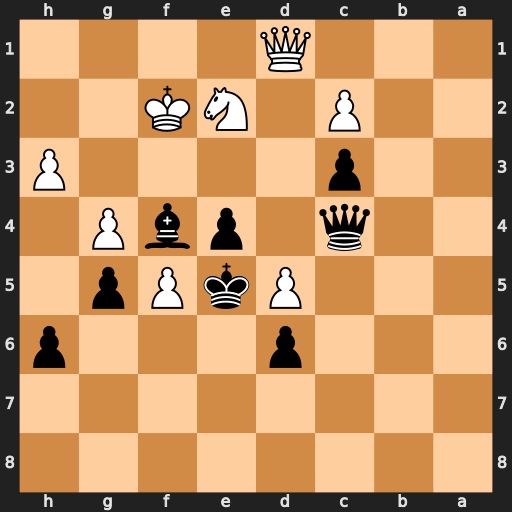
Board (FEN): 8/8/3p3p/3PkPp1/2q1pbP1/2p4P/2P1NK2/3Q4
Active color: b
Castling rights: -
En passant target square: -
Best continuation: Qc5+ Kg2 Qe3 Qf1 Qd2